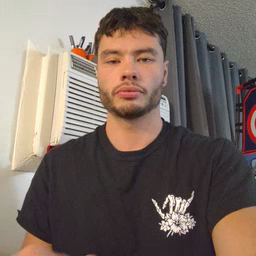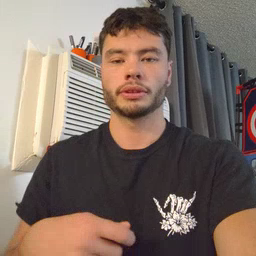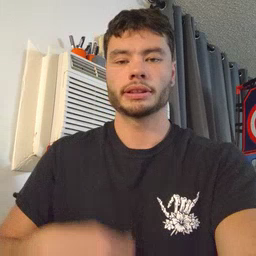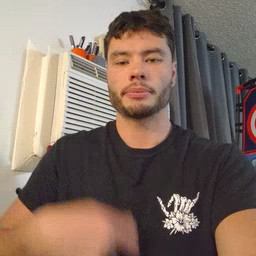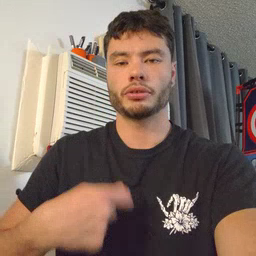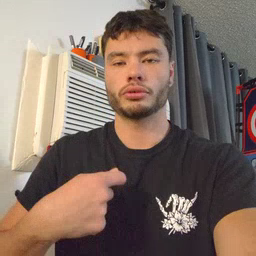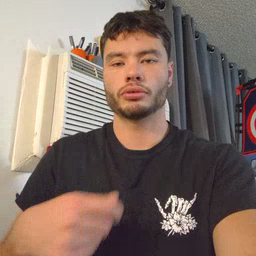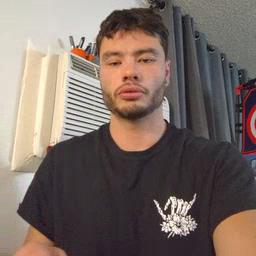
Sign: zipper